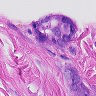
Metastatic tissue present: yes